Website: apple-inc
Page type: review-order
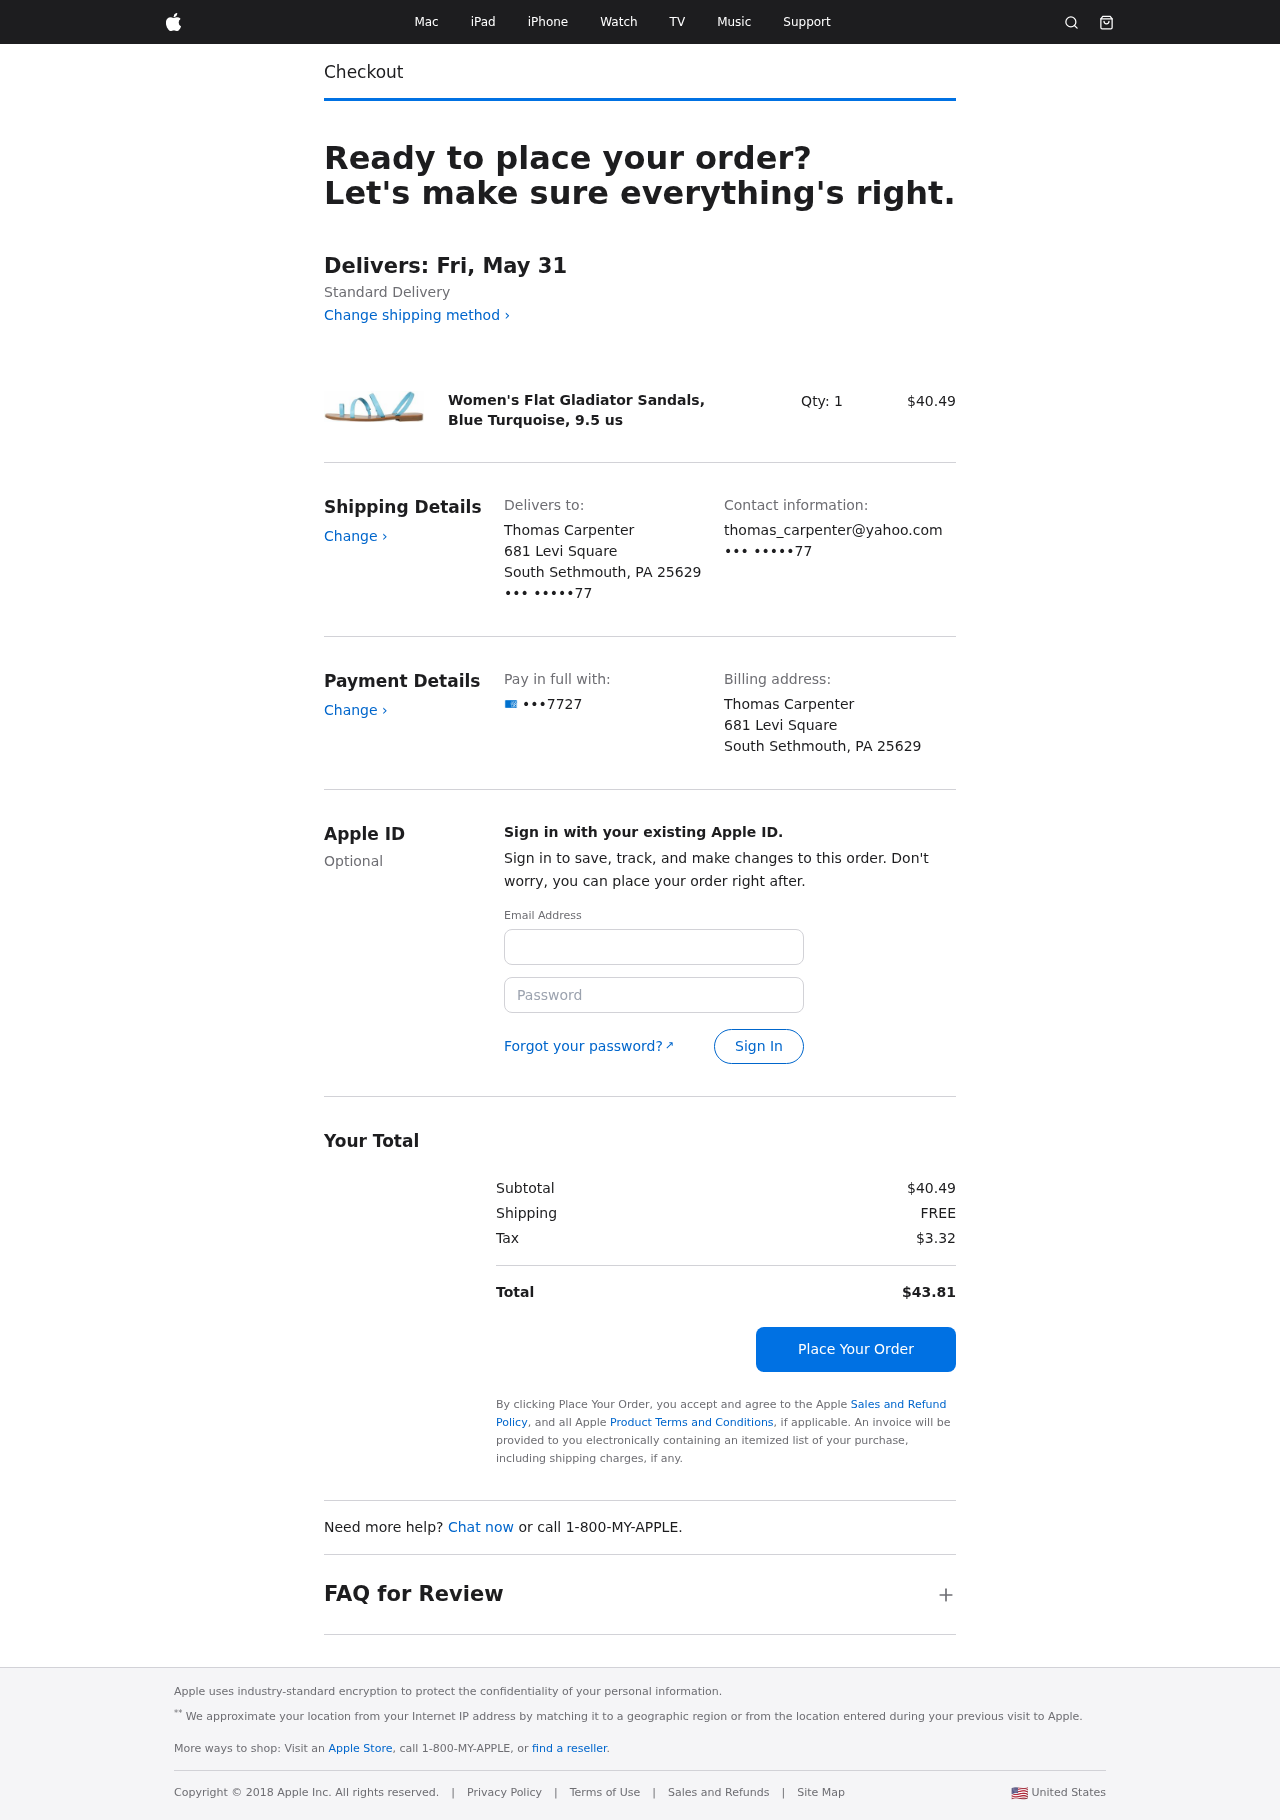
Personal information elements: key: PII_CARD_LAST4
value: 7727
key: PII_CITY_STATE_ZIP
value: South Sethmouth, PA 25629
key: PII_EMAIL3
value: thomas_carpenter@yahoo.com
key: PII_FULLNAME
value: Thomas Carpenter
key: PII_PHONE_SUFFIX
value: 77
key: PII_STREET
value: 681 Levi Square
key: PII_EMAIL2
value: thomas_carpenter@yahoo.com
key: PII_PHONE_SUFFIX2
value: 77
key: PII_FULLNAME2
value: Thomas Carpenter
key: PII_STREET2
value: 681 Levi Square
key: PII_CITY_STATE_ZIP2
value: South Sethmouth, PA 25629
Product elements: key: PRODUCT1_NAME
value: Women's Flat Gladiator Sandals, Blue Turquoise, 9.5 us
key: PRODUCT1_PRICE
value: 40.49
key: PRODUCT1_QUANTITY
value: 1
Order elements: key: ORDER_DELIVERY_DATE
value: Delivers: Fri, May 31
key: ORDER_SUBTOTAL
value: $40.49
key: ORDER_SHIPPING_COST
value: FREE
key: ORDER_TAX
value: $3.32
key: ORDER_TOTAL
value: $43.81